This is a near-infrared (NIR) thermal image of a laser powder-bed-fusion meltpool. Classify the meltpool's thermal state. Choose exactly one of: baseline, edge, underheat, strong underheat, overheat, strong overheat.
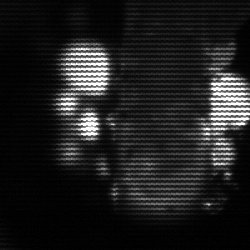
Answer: strong underheat